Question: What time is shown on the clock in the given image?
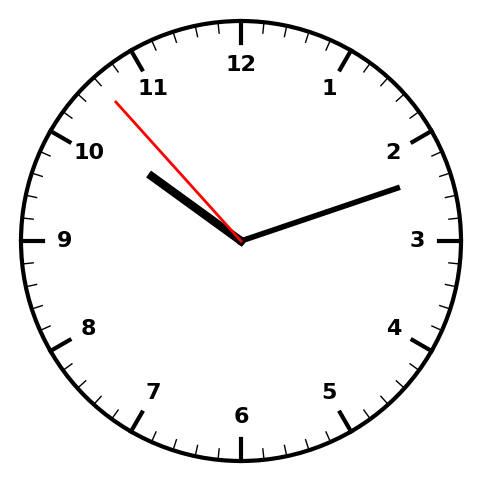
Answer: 10:11:53